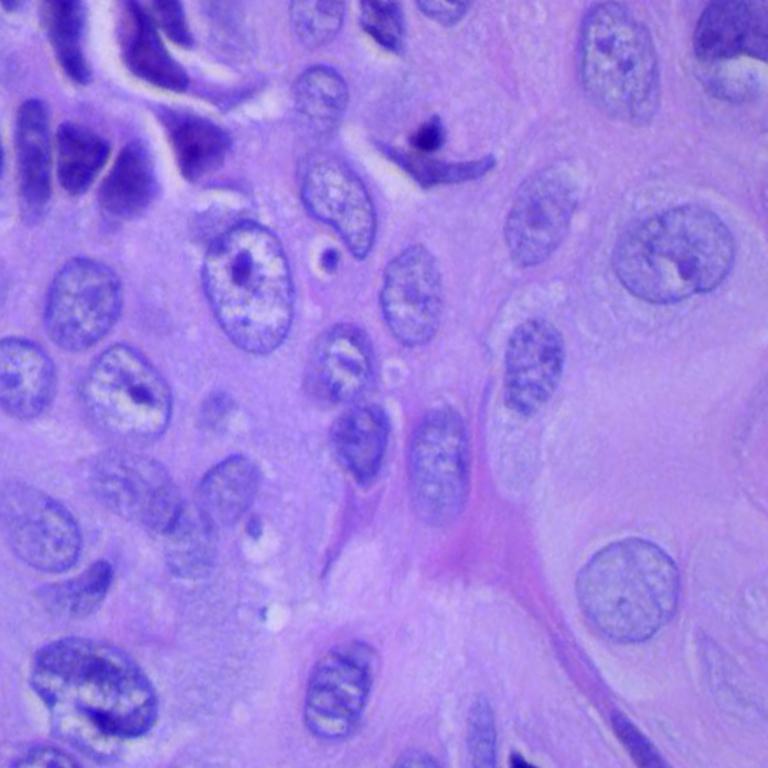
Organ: lung
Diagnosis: squamous carcinomas